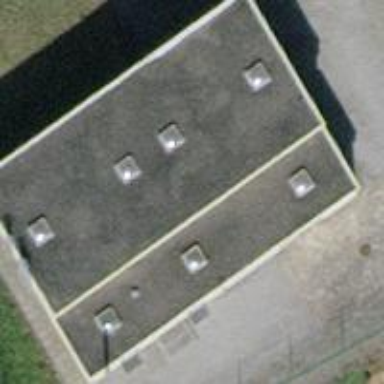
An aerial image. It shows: Building.